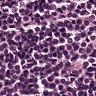
Metastatic tissue present: no